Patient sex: F
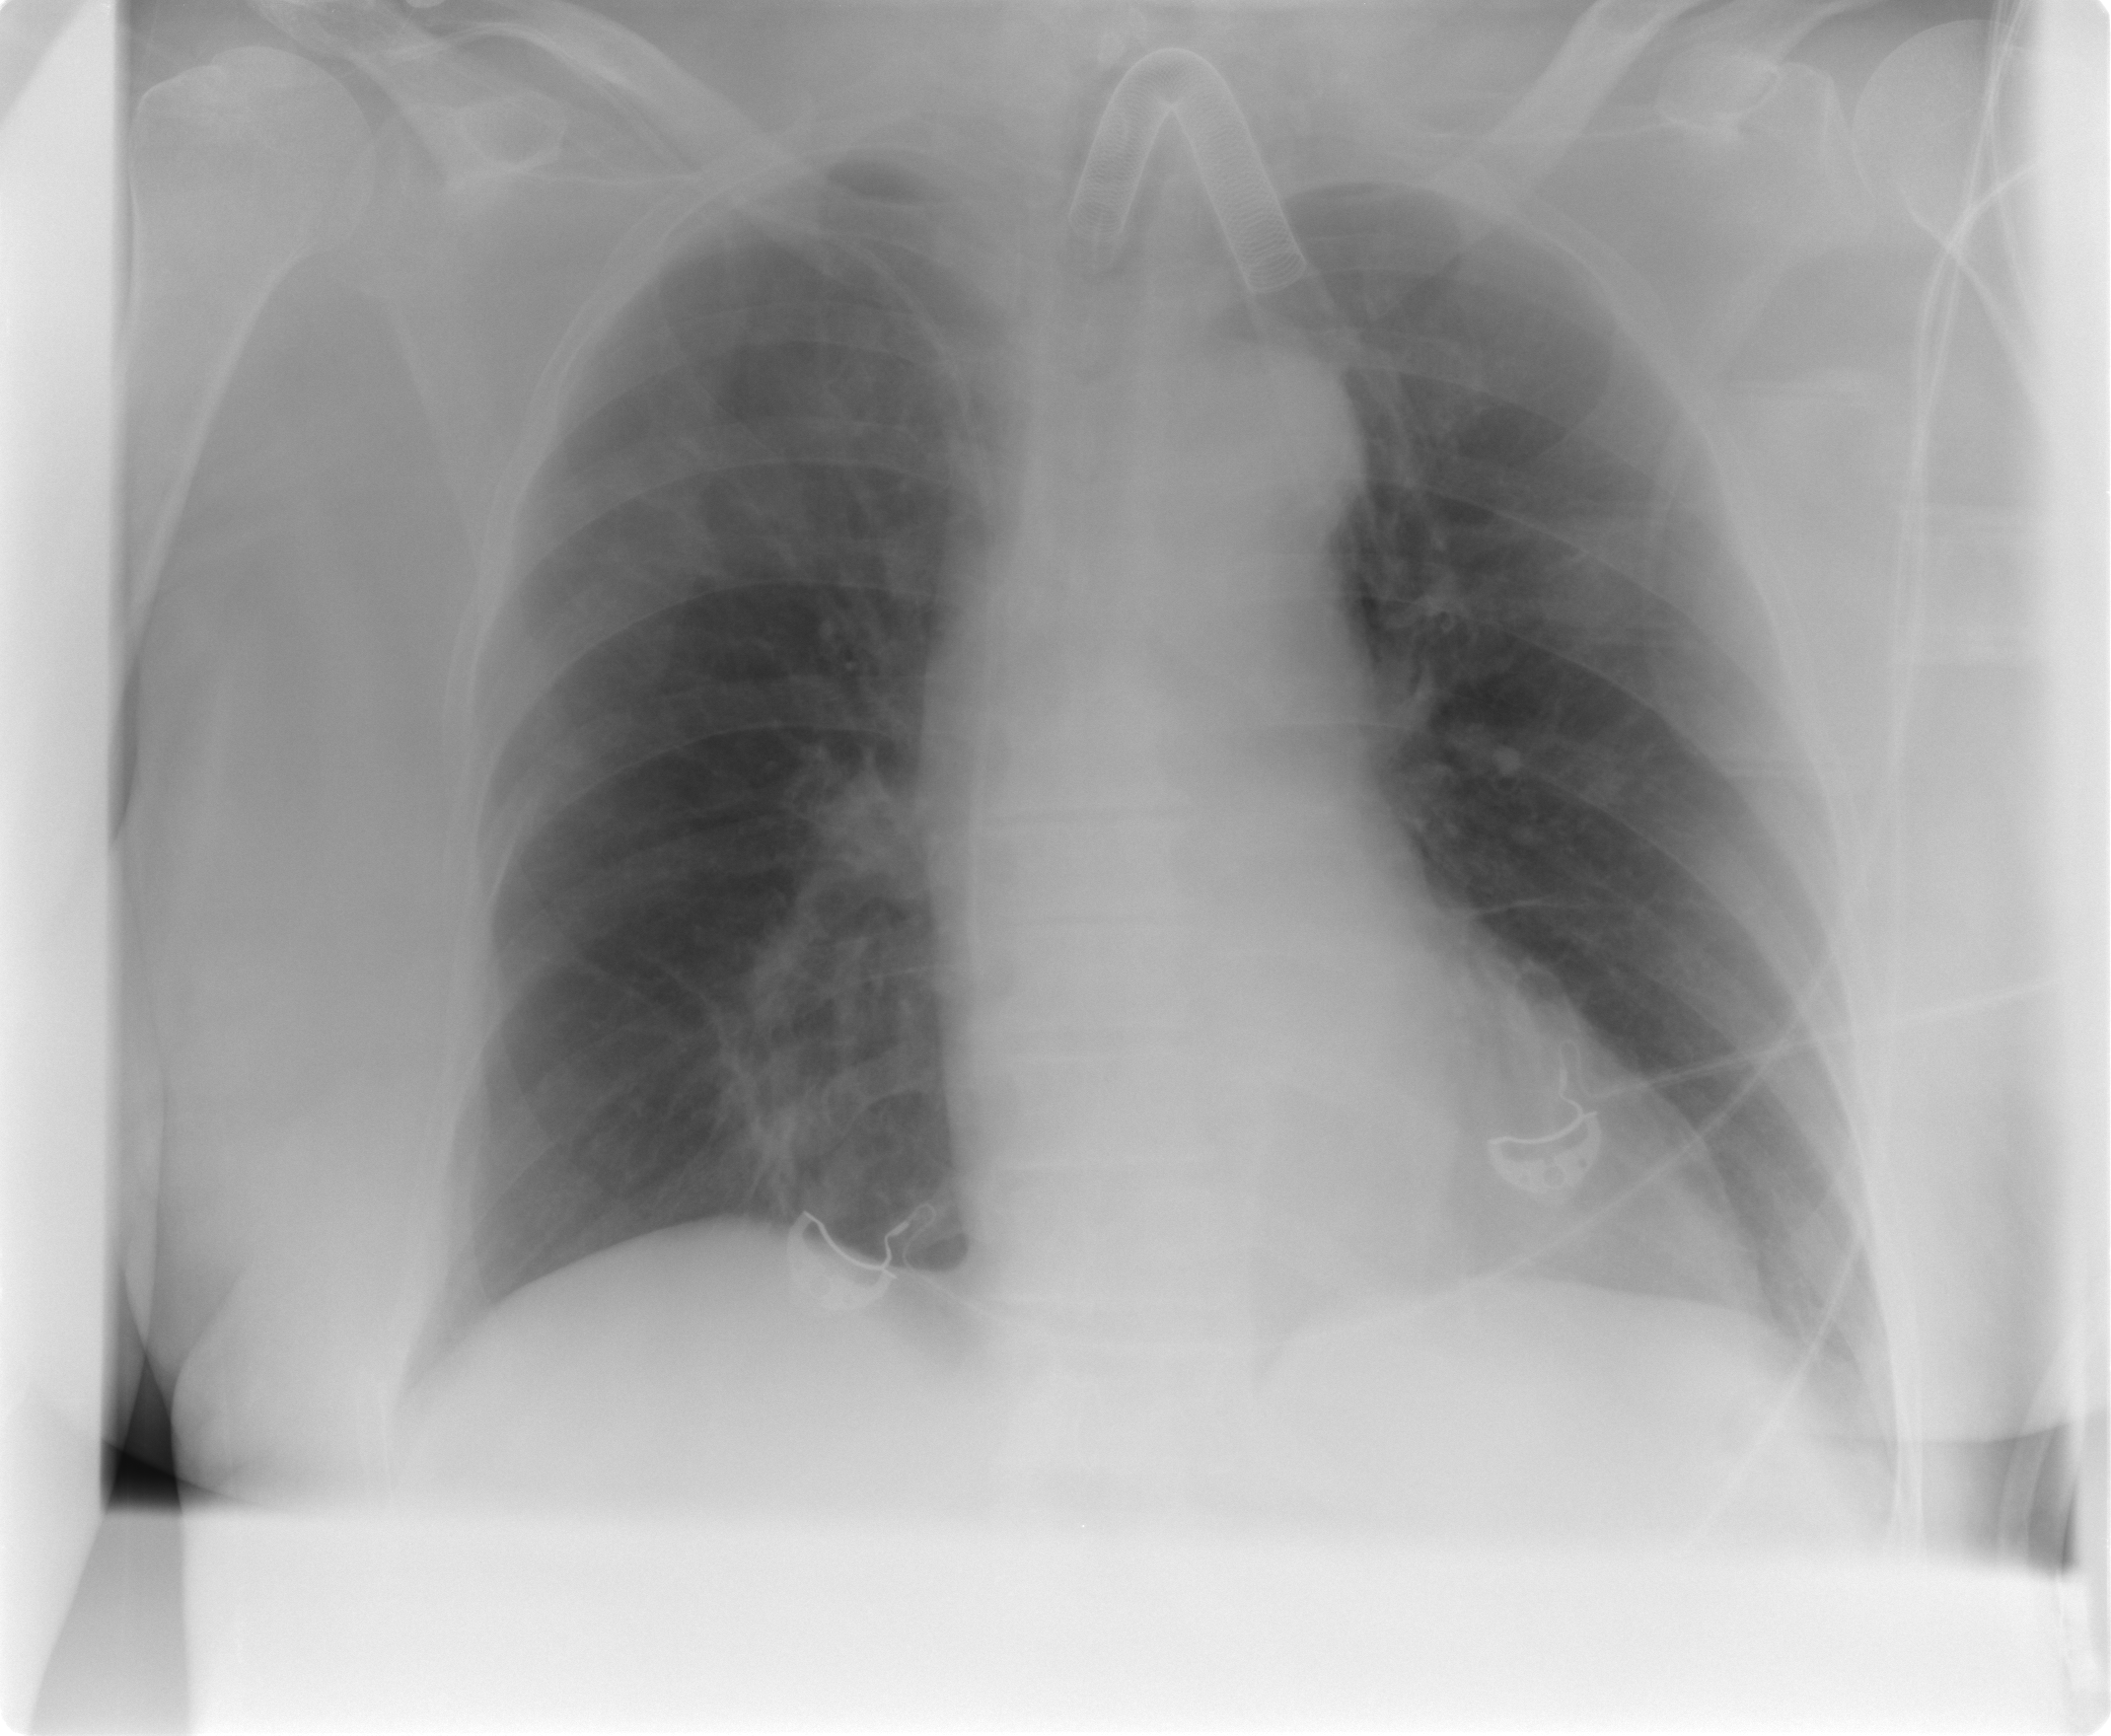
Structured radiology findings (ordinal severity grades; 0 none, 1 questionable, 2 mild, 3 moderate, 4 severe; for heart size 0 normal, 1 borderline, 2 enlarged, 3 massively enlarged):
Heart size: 0
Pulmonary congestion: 0
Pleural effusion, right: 0
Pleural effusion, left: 0
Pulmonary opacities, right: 0
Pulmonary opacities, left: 0
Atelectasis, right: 2
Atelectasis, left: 0